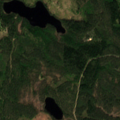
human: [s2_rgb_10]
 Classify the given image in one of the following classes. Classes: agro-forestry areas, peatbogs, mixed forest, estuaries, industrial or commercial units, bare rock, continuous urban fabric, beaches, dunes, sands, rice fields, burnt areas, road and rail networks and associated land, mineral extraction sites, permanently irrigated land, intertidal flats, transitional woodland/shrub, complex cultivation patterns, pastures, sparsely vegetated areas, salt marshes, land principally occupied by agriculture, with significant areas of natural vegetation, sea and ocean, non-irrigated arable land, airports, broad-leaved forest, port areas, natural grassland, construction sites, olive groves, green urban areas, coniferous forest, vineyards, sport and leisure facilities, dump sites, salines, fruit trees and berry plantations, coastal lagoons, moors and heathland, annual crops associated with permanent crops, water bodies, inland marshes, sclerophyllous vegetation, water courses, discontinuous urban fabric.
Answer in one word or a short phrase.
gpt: coniferous forest, transitional woodland/shrub